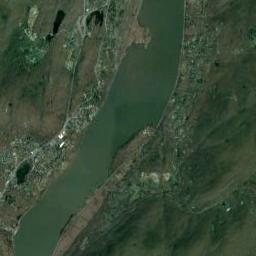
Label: river